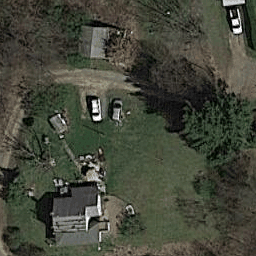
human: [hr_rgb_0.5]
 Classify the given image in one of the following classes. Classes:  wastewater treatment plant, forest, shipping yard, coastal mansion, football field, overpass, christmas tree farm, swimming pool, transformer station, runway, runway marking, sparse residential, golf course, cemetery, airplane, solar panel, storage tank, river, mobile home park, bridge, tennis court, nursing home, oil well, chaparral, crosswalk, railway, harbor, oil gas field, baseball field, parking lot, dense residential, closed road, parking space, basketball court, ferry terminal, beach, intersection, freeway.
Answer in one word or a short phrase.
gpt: sparse residential